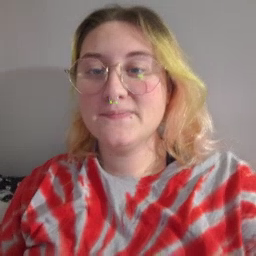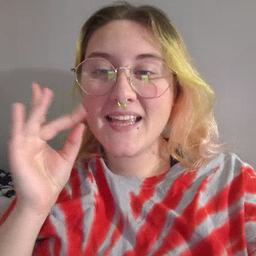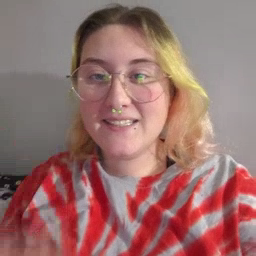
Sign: kitty